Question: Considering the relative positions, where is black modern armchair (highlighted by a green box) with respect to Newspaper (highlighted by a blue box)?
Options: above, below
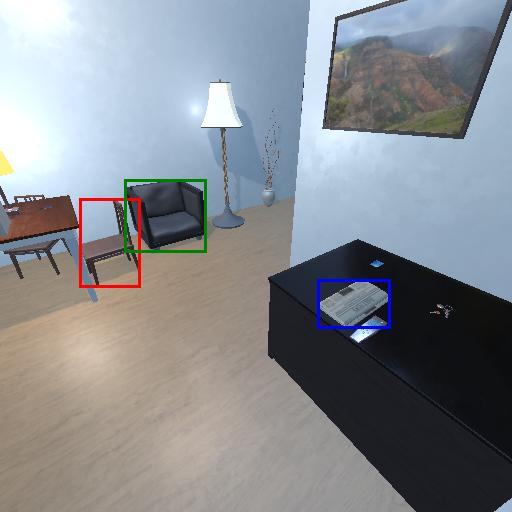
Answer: above